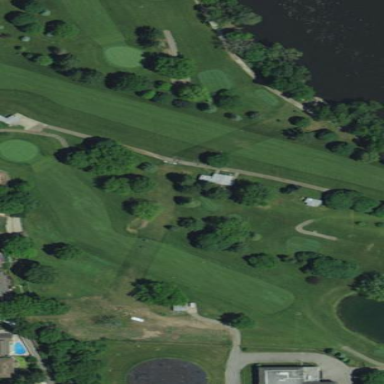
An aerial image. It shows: Golf fairway surrounded by grass.